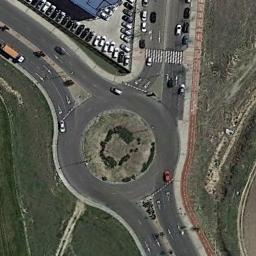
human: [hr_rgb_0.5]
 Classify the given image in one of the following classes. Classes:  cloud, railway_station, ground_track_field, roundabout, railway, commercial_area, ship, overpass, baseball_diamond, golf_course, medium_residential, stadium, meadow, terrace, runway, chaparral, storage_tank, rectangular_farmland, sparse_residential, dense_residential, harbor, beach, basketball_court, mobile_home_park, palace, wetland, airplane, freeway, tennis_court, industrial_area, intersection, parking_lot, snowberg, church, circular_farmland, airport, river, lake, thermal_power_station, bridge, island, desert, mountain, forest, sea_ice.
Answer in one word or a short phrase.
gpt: roundabout